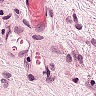
Metastatic tissue present: yes